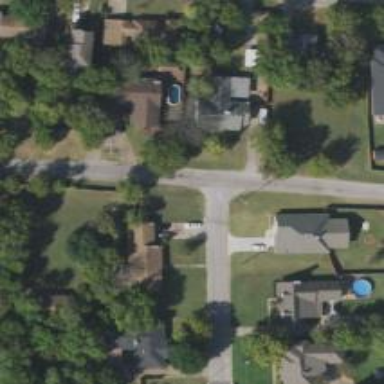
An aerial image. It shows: Residential road.